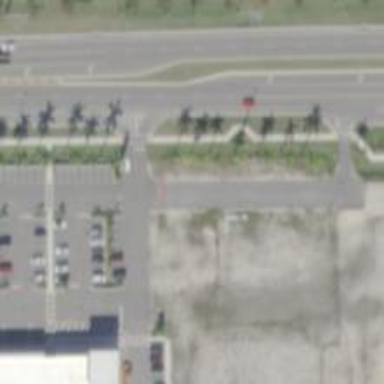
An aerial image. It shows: Asphalt footway with uncontrolled crossing marked with lines.